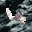
Label: 4